Question: I'm trying to use <URL> to detect the text of images with pure text in it but these text has a handwritten font called .
Example:

The result is not the best:
> Maxima! size' W (35)
Is there any possibility to improve the result or rather to get the exact result?
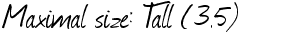
Answer: Like Andrew Cash mentioned, it'll be very hard to perform OCR for that T letter because of its intersection with a number of next characters.
For results improvement you may want to try a more accurate SDK. Have a look at <URL>, it's a cloud-based OCR SDK recently launched by ABBYY. It's in beta, so for now it's totally free to use. I work @ ABBYY and can provide you additional info on our products if necessary. I've sent the image you've attached to our SDK and got this response:
'''
Maximal size: lall (35)
'''